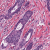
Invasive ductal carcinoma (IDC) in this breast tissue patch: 1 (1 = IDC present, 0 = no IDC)